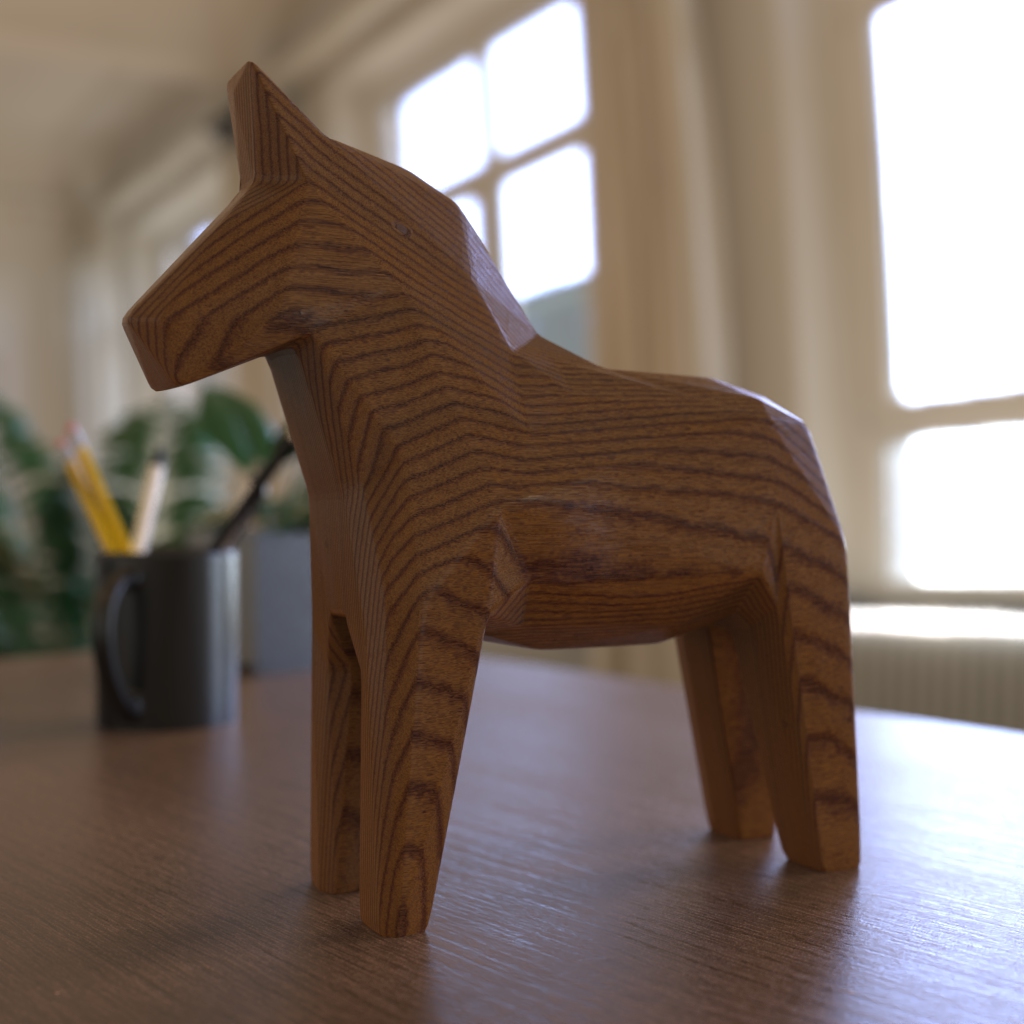
A high quality rendering of a dalahest_oak dalecarlian horse figurine made of varnished dark oak standing on a wooden table in an an apartment with natural bright daylight from windows,long shot from the left, 50 mm, f 5.6